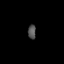
Tissue: prostate
Cell type: B cells
Senescence score: 0.6871
Nuclear area (px): 112
Mean DAPI intensity: 80.214